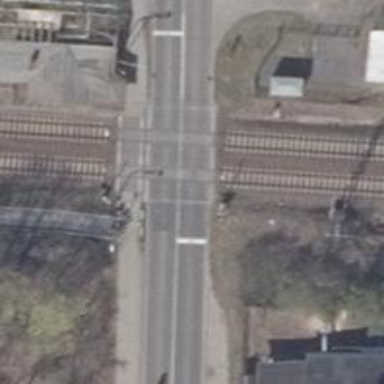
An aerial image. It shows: Secondary road with asphalt surface and lane markings.